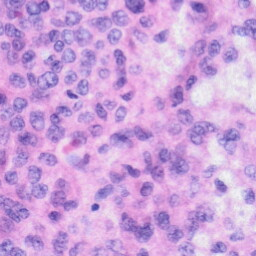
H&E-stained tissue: Liver